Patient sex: M
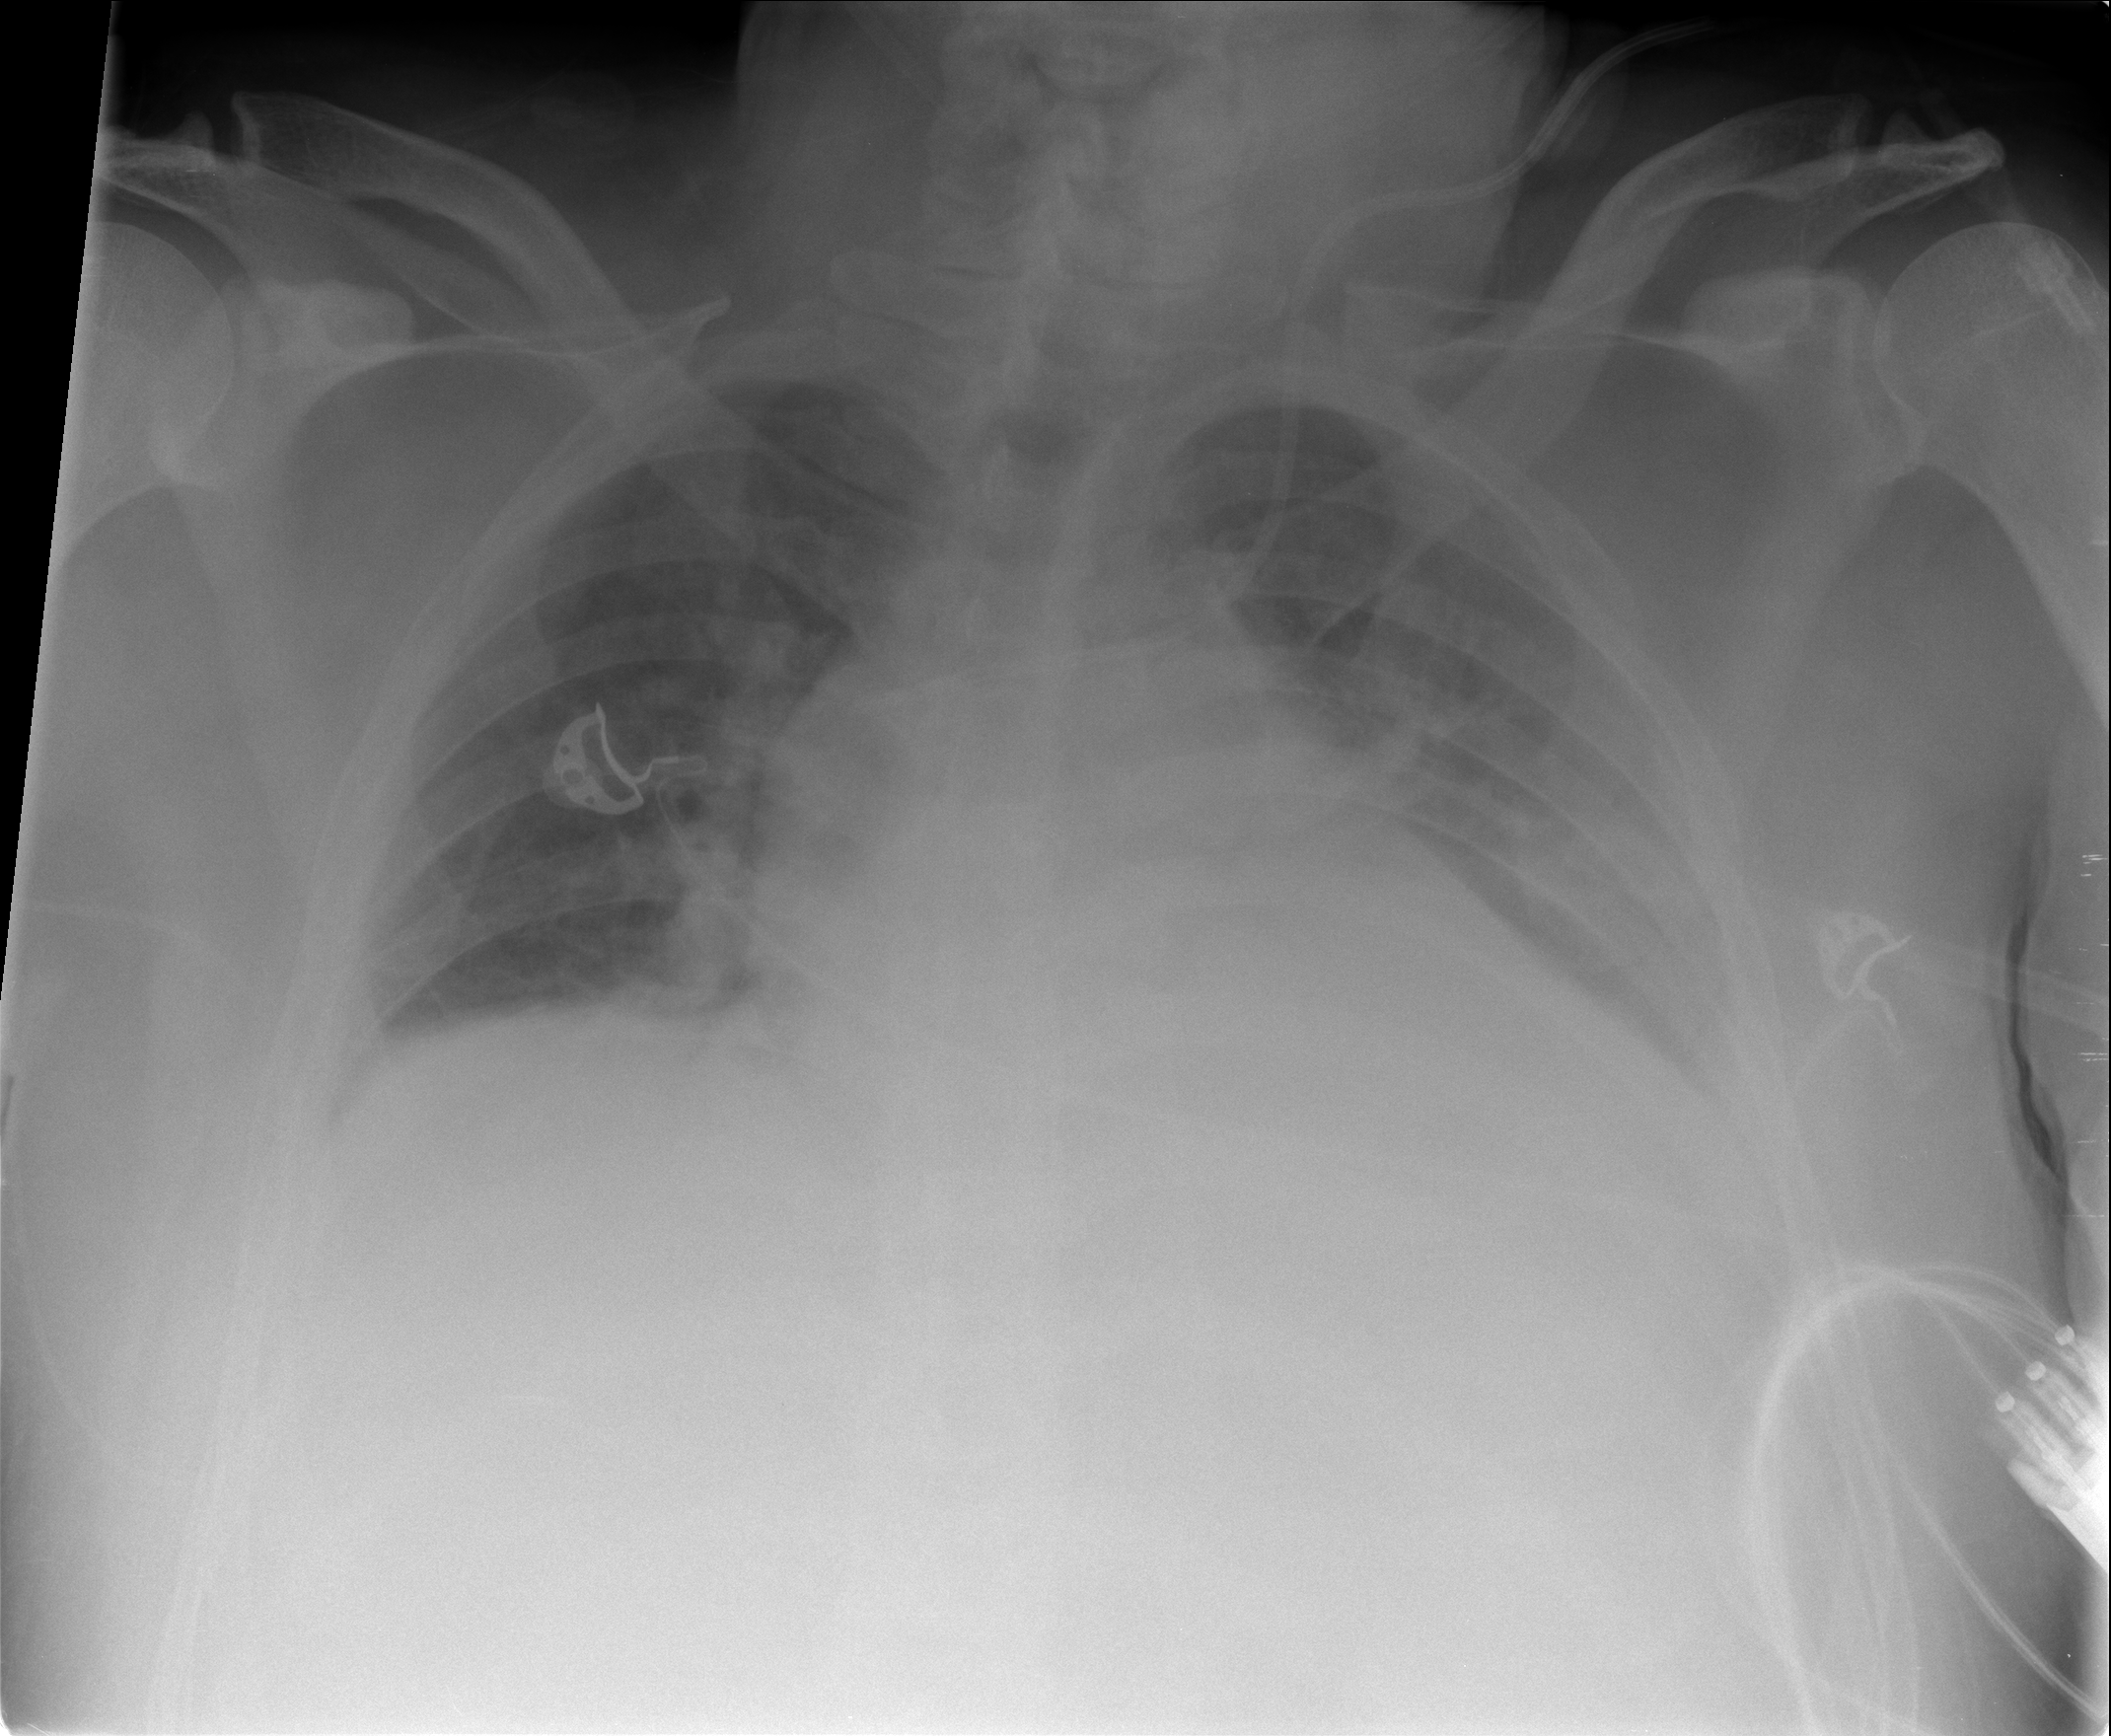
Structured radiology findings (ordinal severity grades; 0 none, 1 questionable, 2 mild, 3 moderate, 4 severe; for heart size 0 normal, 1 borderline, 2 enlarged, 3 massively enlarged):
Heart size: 2
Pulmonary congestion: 2
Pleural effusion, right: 2
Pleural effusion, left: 2
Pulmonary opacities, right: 0
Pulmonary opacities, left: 0
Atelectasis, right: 2
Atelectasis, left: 2